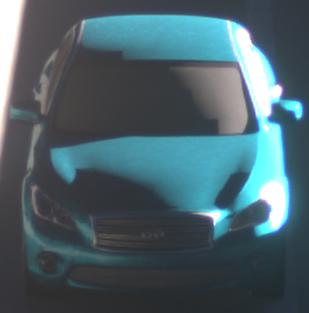
Make: Infiniti
Model: M 37
Detailed model: M (Y51)
Model produced from: 2010/10
Model produced until: 2013/11
Doors: 4
Color: blue
Road condition: dry road
Daytime: morning or afternoon
Contrast: high contrast